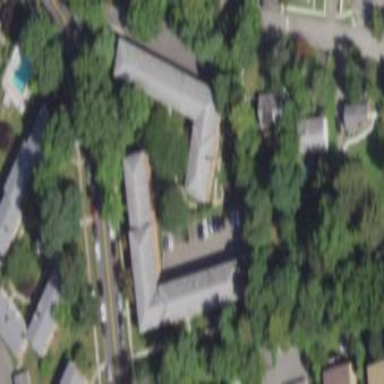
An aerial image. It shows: Building with hipped roof.